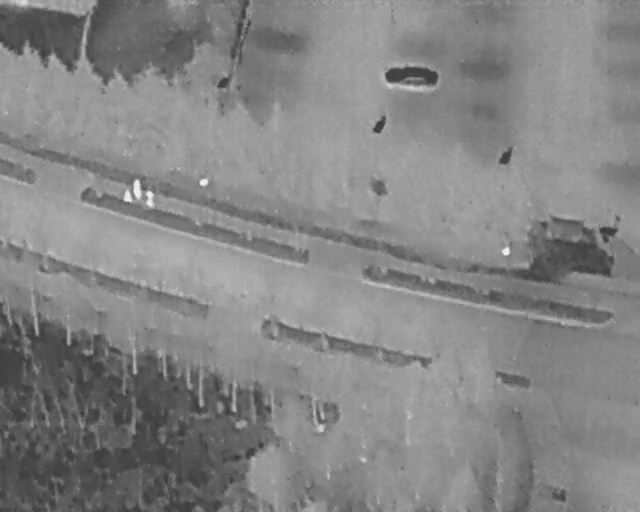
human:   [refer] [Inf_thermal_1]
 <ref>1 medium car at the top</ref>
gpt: <box>[[62, 9, 66, 20, 2]]</box>

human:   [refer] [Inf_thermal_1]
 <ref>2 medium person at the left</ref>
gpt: <box>[[19, 36, 23, 37, 2], [21, 37, 25, 39, 2]]</box>